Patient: sex M, age 66
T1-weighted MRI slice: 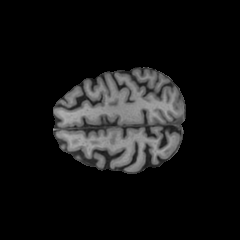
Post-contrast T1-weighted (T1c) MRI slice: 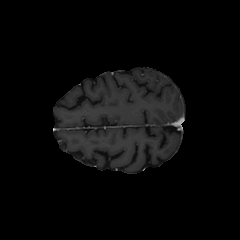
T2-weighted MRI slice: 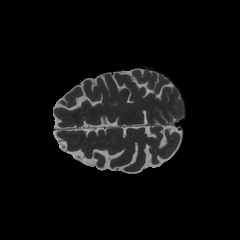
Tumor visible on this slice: no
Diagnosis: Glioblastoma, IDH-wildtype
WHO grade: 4